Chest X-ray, AP view. Patient: 89 years old, sex M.
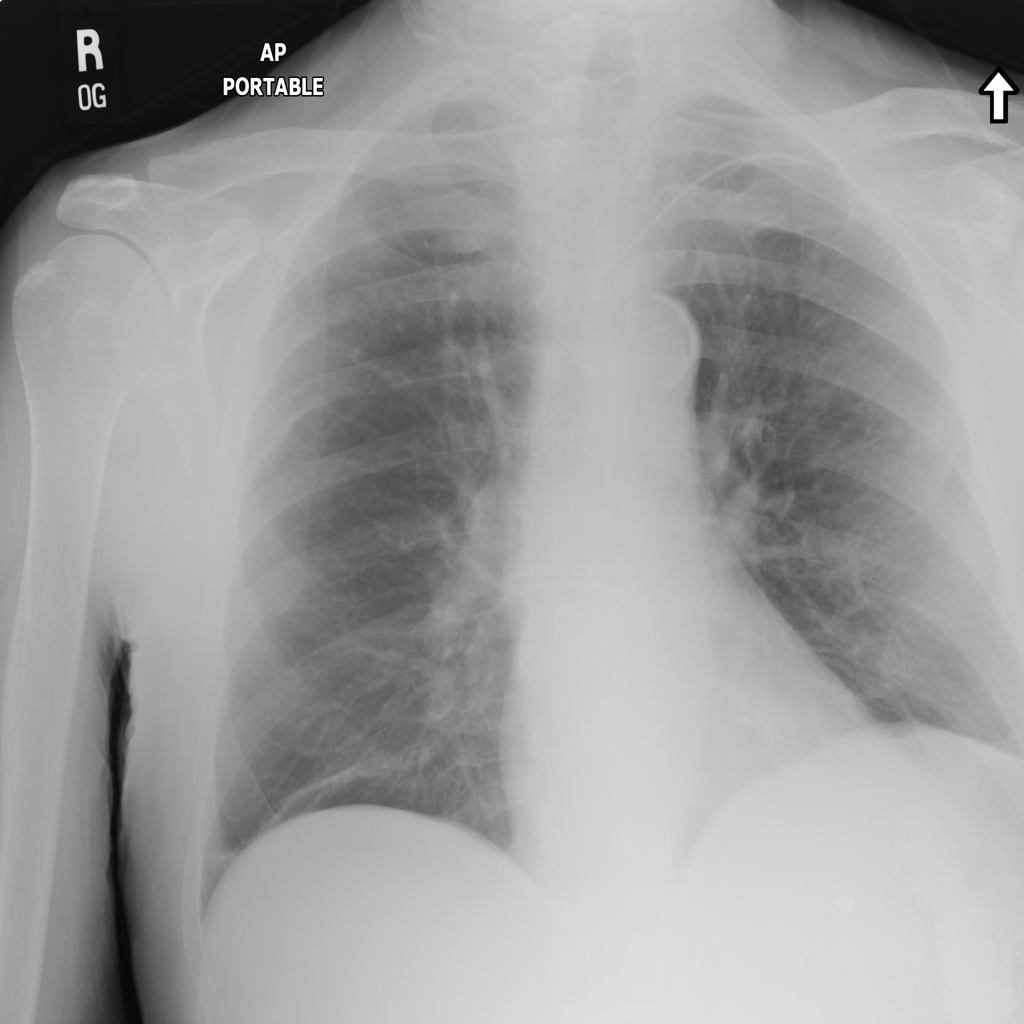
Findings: No Finding